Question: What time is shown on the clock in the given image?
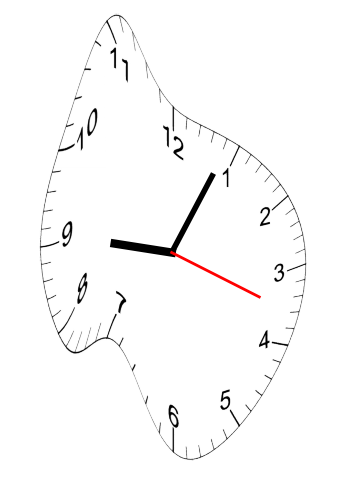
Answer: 09:04:18